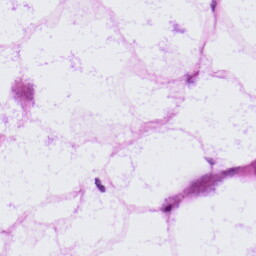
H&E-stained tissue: LymphNode